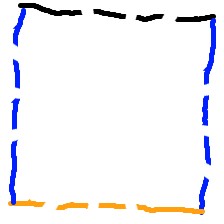
Shape: square